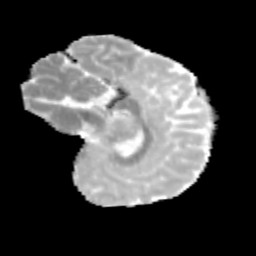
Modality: MD
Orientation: sagittal
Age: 13
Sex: male
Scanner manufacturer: siemens
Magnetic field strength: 3 T
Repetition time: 3.8 s
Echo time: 0.07 s